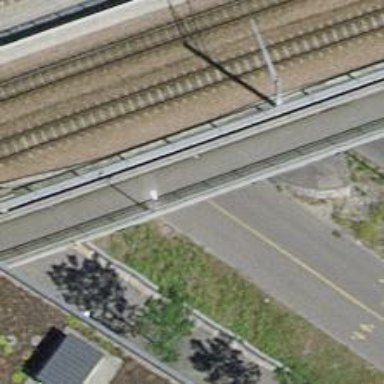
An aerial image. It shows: Path running through tunnel with designated cycle lane.